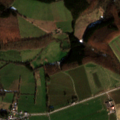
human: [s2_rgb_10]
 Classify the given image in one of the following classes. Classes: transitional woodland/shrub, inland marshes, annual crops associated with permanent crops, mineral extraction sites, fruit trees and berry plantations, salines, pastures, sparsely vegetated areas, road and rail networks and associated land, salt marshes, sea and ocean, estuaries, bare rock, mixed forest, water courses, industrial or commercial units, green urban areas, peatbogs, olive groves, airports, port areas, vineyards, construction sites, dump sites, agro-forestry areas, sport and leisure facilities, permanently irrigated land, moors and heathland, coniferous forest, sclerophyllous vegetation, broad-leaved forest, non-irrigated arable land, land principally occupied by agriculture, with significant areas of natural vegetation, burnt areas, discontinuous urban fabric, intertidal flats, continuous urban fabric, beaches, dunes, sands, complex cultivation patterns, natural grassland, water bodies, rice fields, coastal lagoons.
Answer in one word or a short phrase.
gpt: discontinuous urban fabric, non-irrigated arable land, pastures, complex cultivation patterns, broad-leaved forest, mixed forest